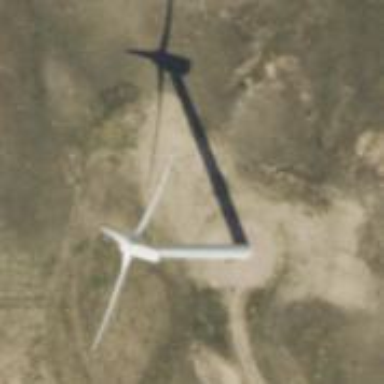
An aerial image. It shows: Wind power generator utilizing wind turbines.